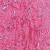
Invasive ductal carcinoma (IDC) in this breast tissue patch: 0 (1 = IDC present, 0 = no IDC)